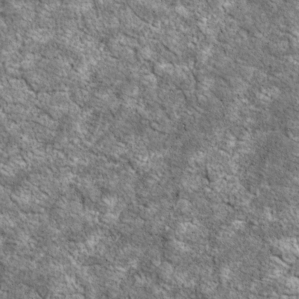
Label: non_frost